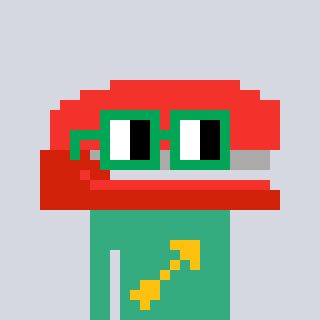
a pixel art character with square green glasses, a stapler-shaped head and a teal-colored body on a cool background